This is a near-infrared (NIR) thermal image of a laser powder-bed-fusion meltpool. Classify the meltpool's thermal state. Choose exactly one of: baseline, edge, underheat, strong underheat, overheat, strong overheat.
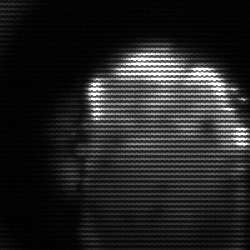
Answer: baseline